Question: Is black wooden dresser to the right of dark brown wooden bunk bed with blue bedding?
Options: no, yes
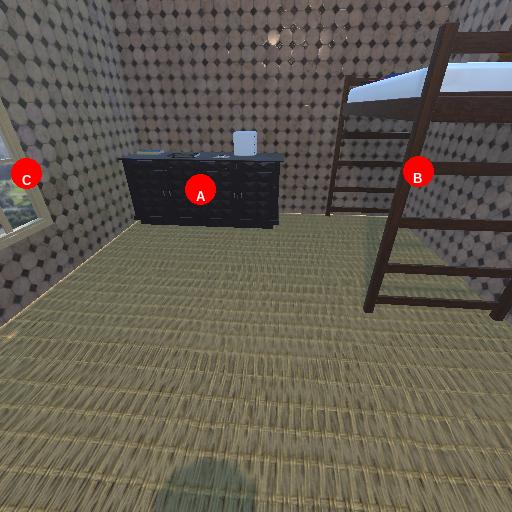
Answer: no